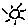
Label: sun